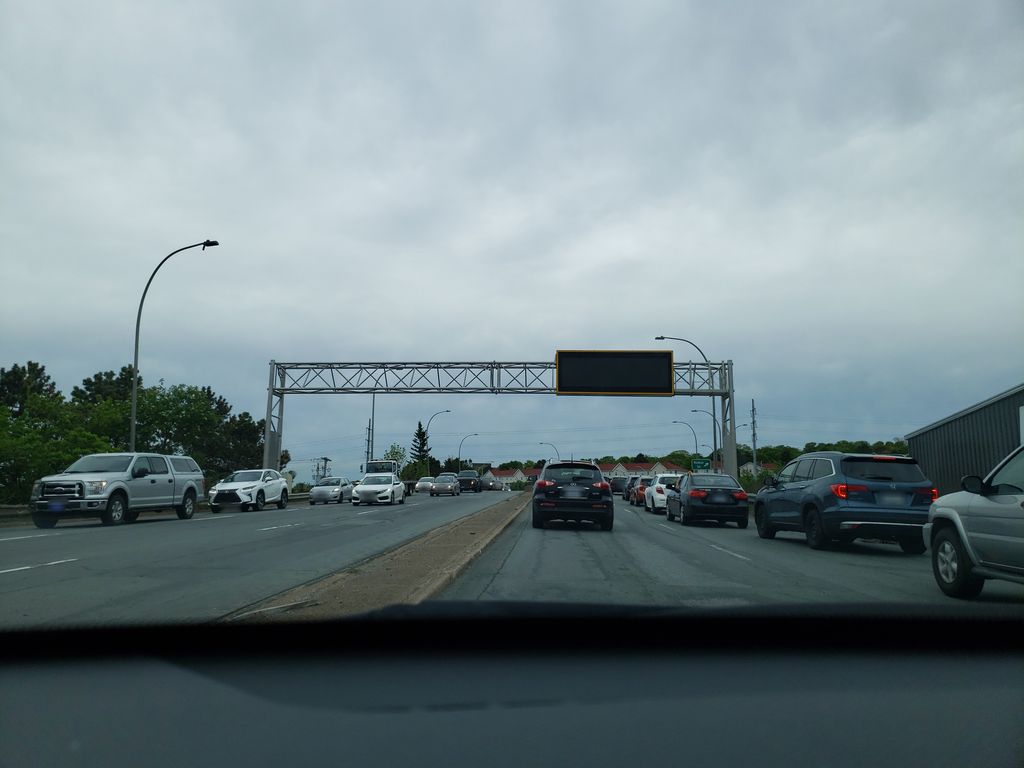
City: halifax